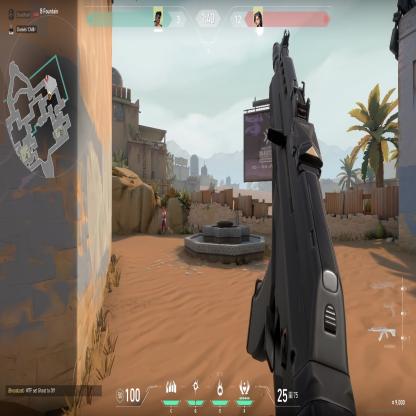
Label: enemy